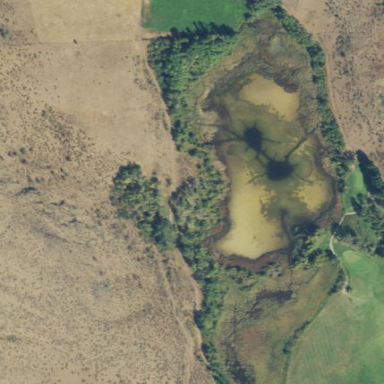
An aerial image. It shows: Marshy wetland area.